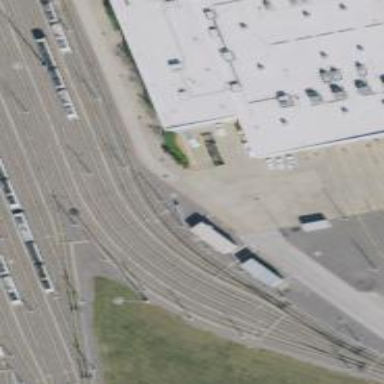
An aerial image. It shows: Light rail yard with electrified contact lines.